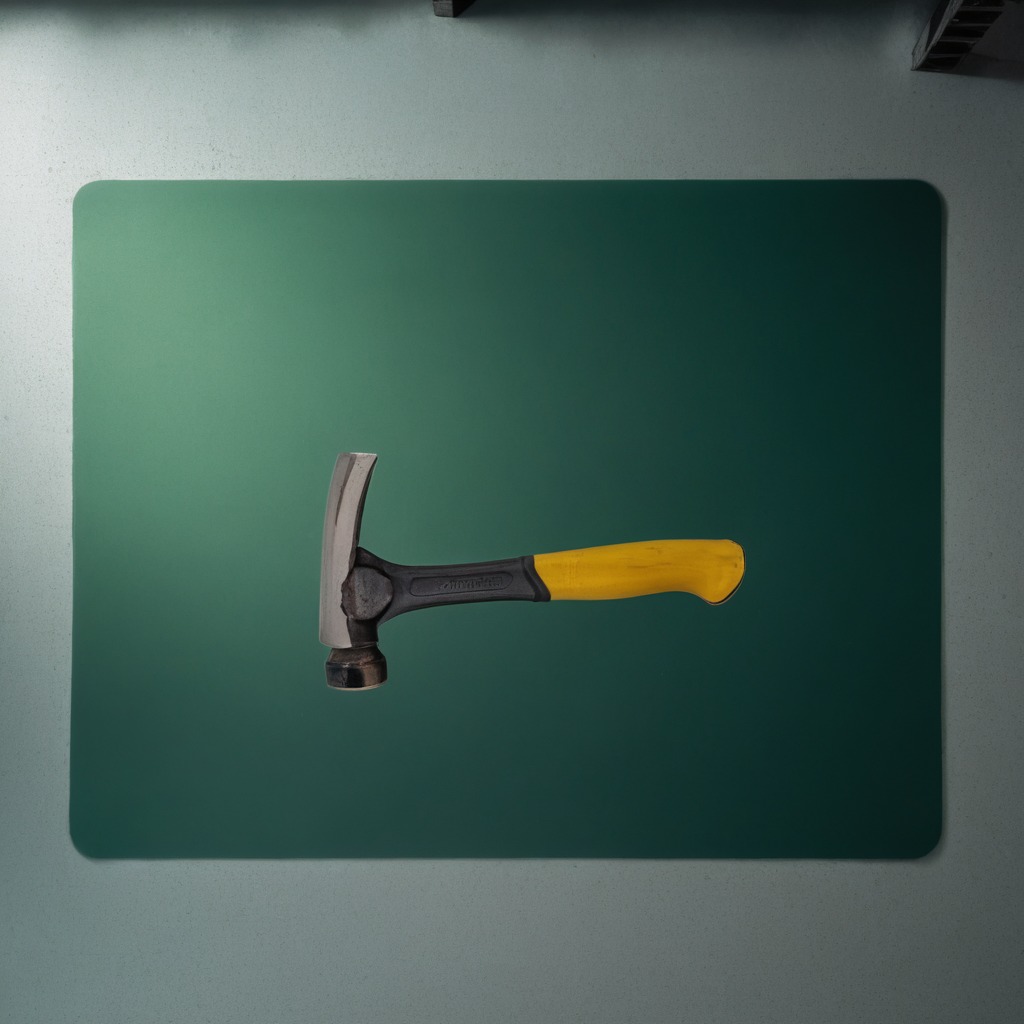
A hammer lies on a clean granite tabletop covered with a green rubber mat inside a workshop under bright overhead lighting crisp shadows high clarity worn but beneath the mat